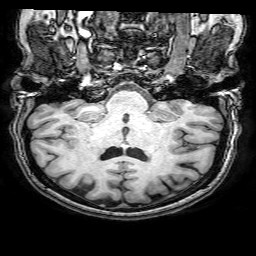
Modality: T1w
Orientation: sagittal
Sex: female
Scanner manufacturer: philips
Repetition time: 0.008168 s
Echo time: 0.00374 s